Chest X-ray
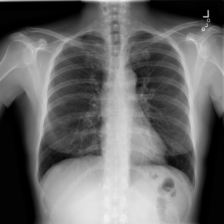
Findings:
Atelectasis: negative
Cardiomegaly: negative
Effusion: negative
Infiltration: negative
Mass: negative
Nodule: negative
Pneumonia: negative
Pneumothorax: negative
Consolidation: negative
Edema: negative
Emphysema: negative
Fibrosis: negative
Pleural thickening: negative
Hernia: negative